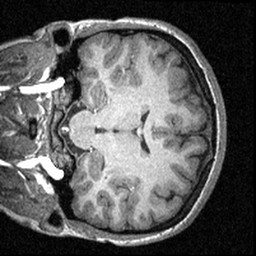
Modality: T1w
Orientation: coronal
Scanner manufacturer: siemens
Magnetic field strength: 3 T
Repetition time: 1.57 s
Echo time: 0.00304 s